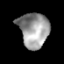
Tissue: prostate
Cell type: Myeloid cells
Senescence score: 0.2929
Nuclear area (px): 1021
Mean DAPI intensity: 153.468